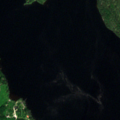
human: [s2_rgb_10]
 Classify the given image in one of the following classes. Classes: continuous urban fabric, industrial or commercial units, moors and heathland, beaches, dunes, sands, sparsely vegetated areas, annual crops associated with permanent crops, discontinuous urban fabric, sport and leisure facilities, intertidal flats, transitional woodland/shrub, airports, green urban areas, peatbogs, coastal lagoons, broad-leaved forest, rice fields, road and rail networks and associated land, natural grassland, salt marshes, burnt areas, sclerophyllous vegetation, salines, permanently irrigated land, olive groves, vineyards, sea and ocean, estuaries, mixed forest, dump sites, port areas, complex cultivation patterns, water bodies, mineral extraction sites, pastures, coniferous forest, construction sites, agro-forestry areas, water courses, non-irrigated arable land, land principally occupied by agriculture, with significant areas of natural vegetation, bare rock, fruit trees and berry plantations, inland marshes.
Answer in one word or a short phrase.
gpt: coniferous forest, mixed forest, water bodies